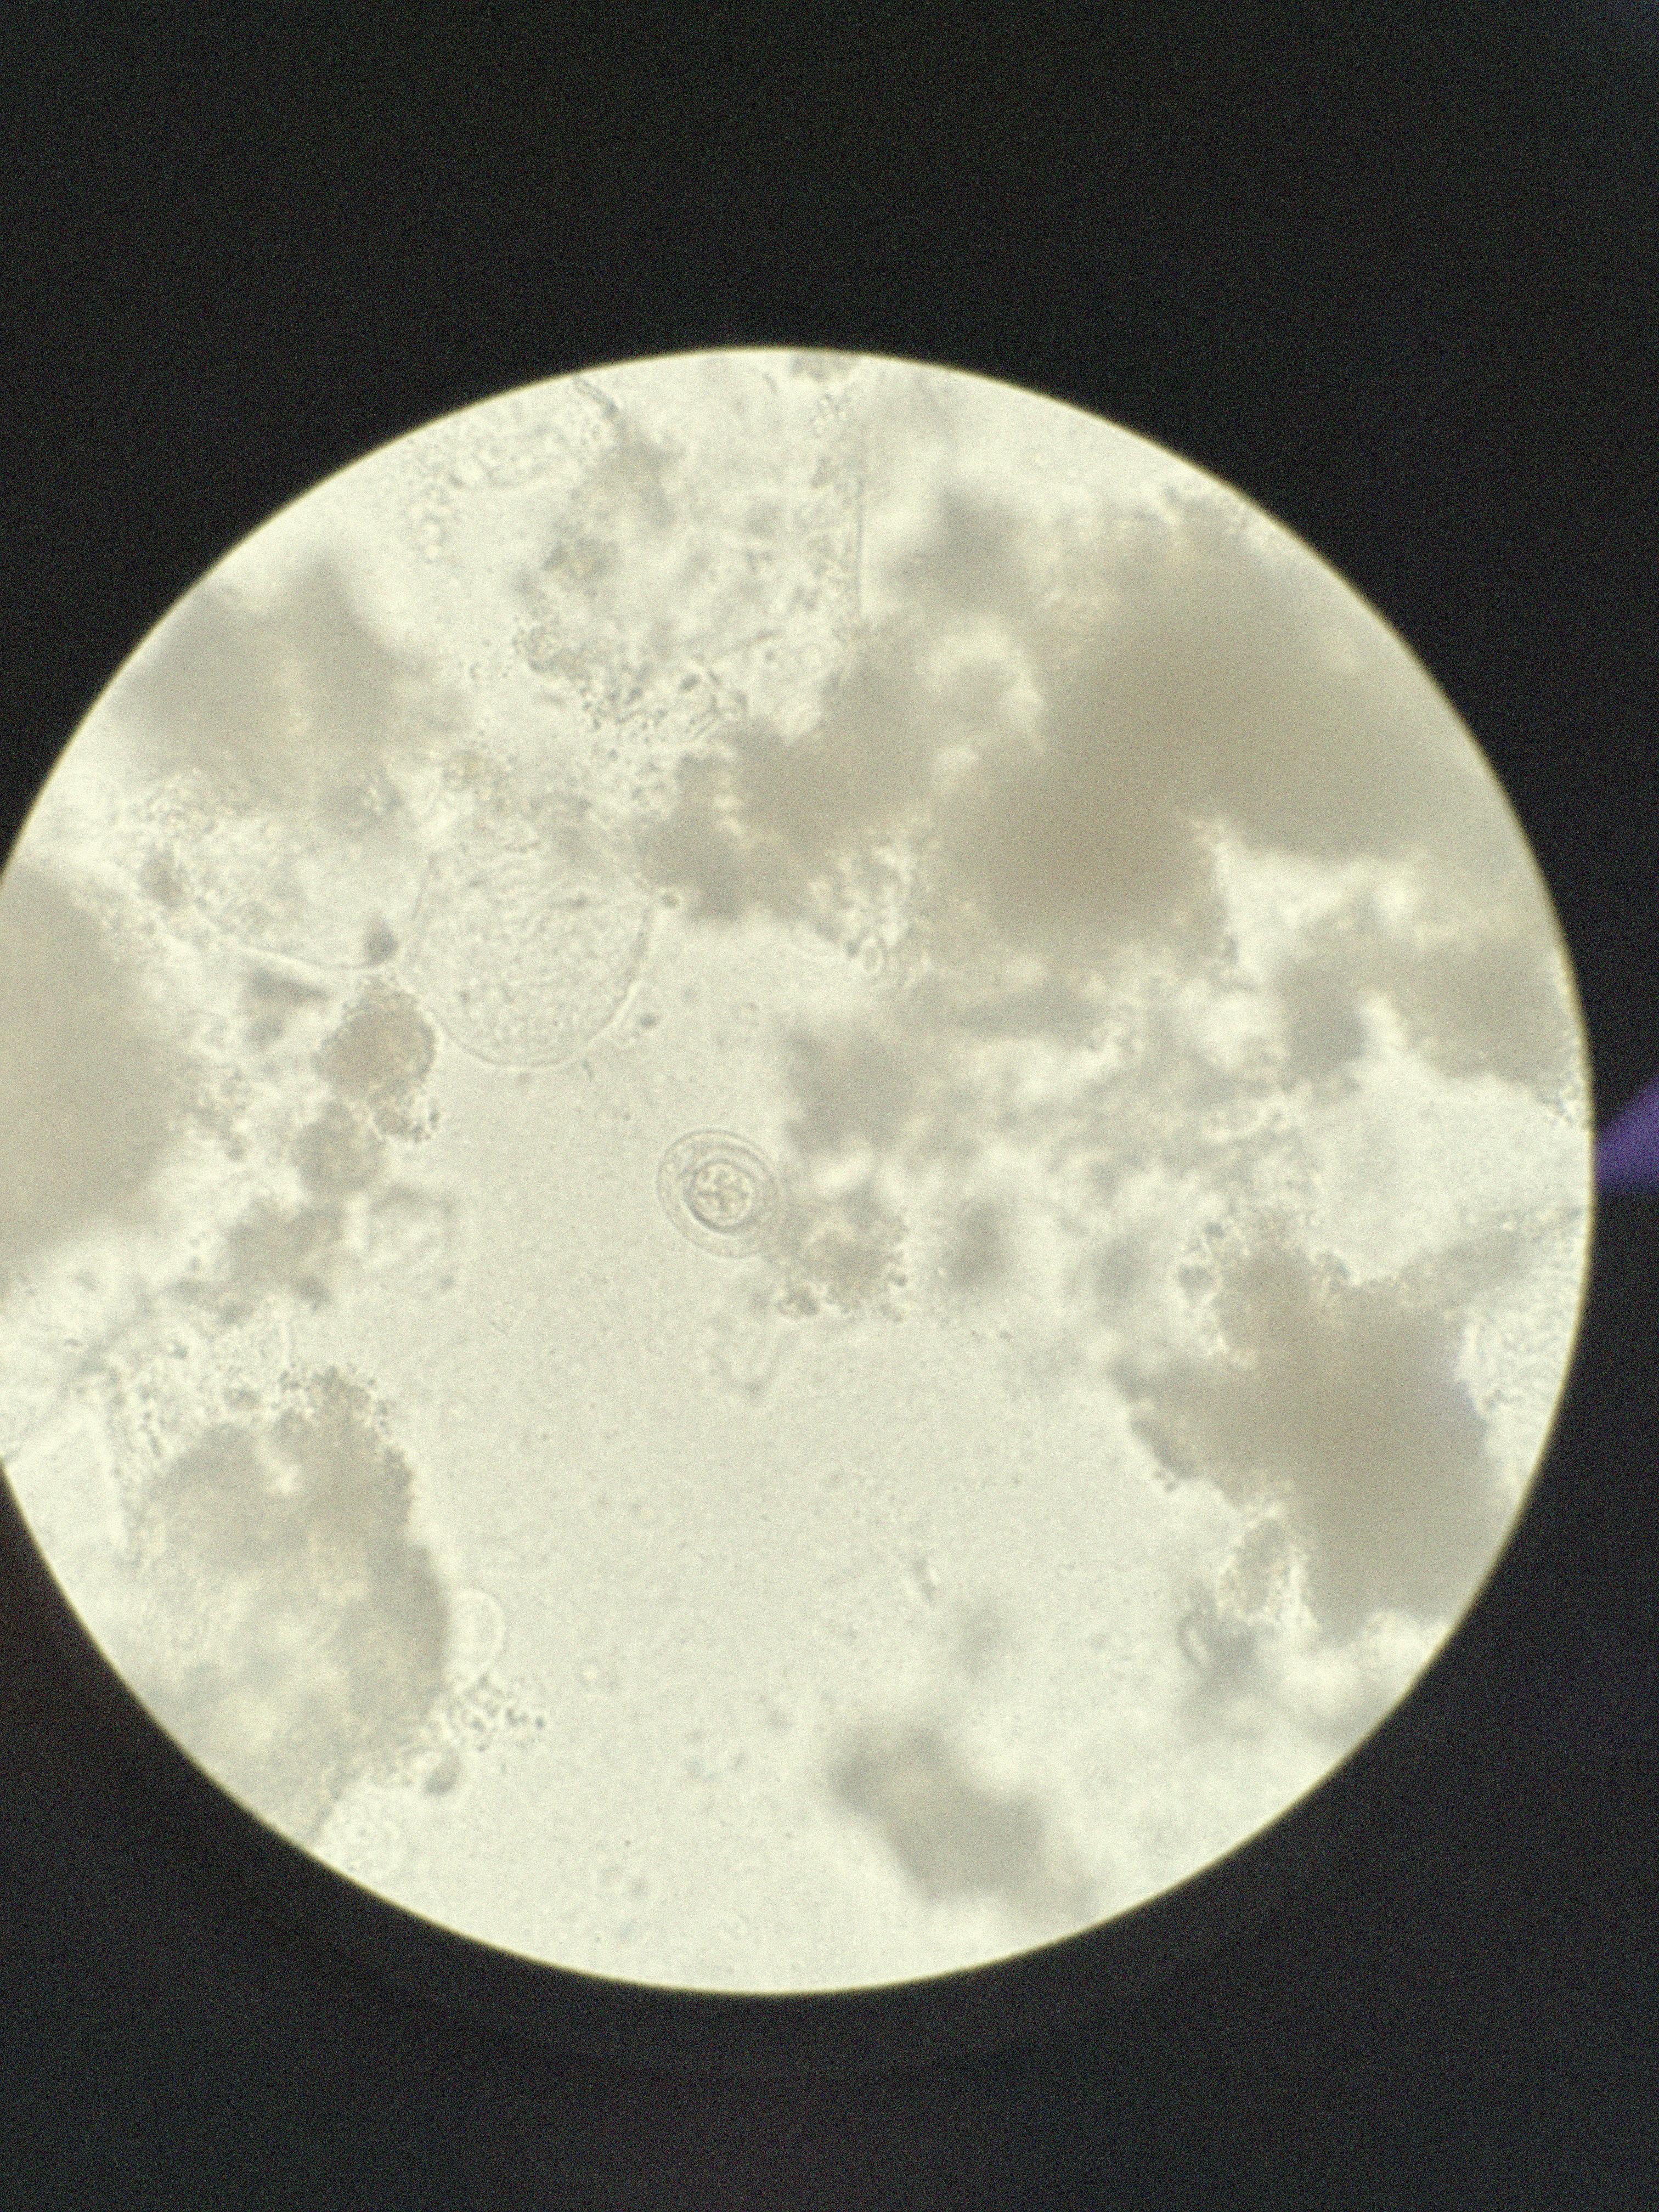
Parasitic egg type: Hymenolepis nana